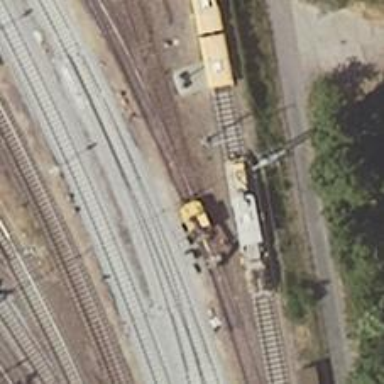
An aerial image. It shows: Railway signal.